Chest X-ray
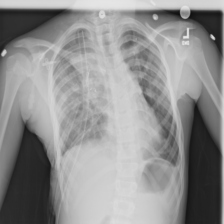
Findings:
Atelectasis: negative
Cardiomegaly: negative
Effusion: negative
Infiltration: negative
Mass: negative
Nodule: negative
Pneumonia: negative
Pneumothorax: positive
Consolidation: negative
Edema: negative
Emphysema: negative
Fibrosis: negative
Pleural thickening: negative
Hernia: negative